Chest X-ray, AP view. Patient: 78 years old, sex F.
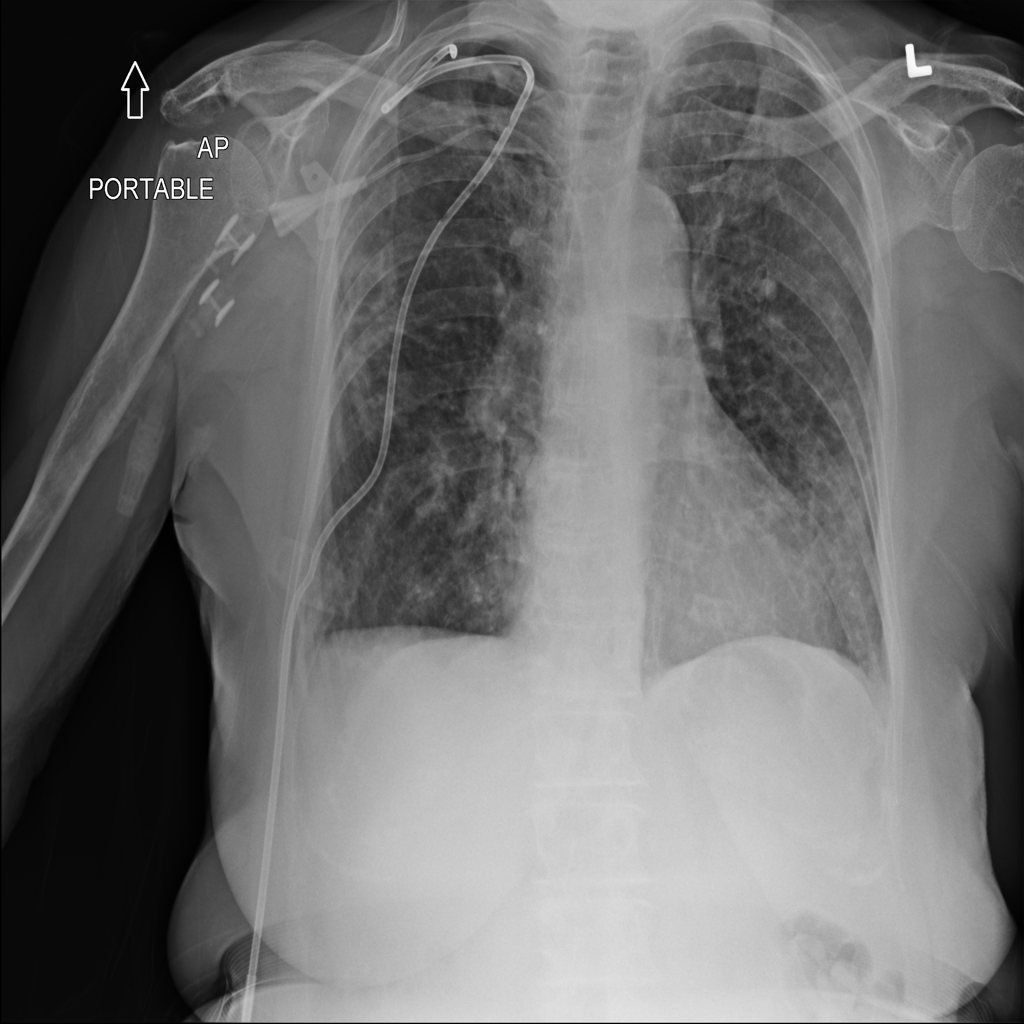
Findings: Infiltration, Pneumothorax